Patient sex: M
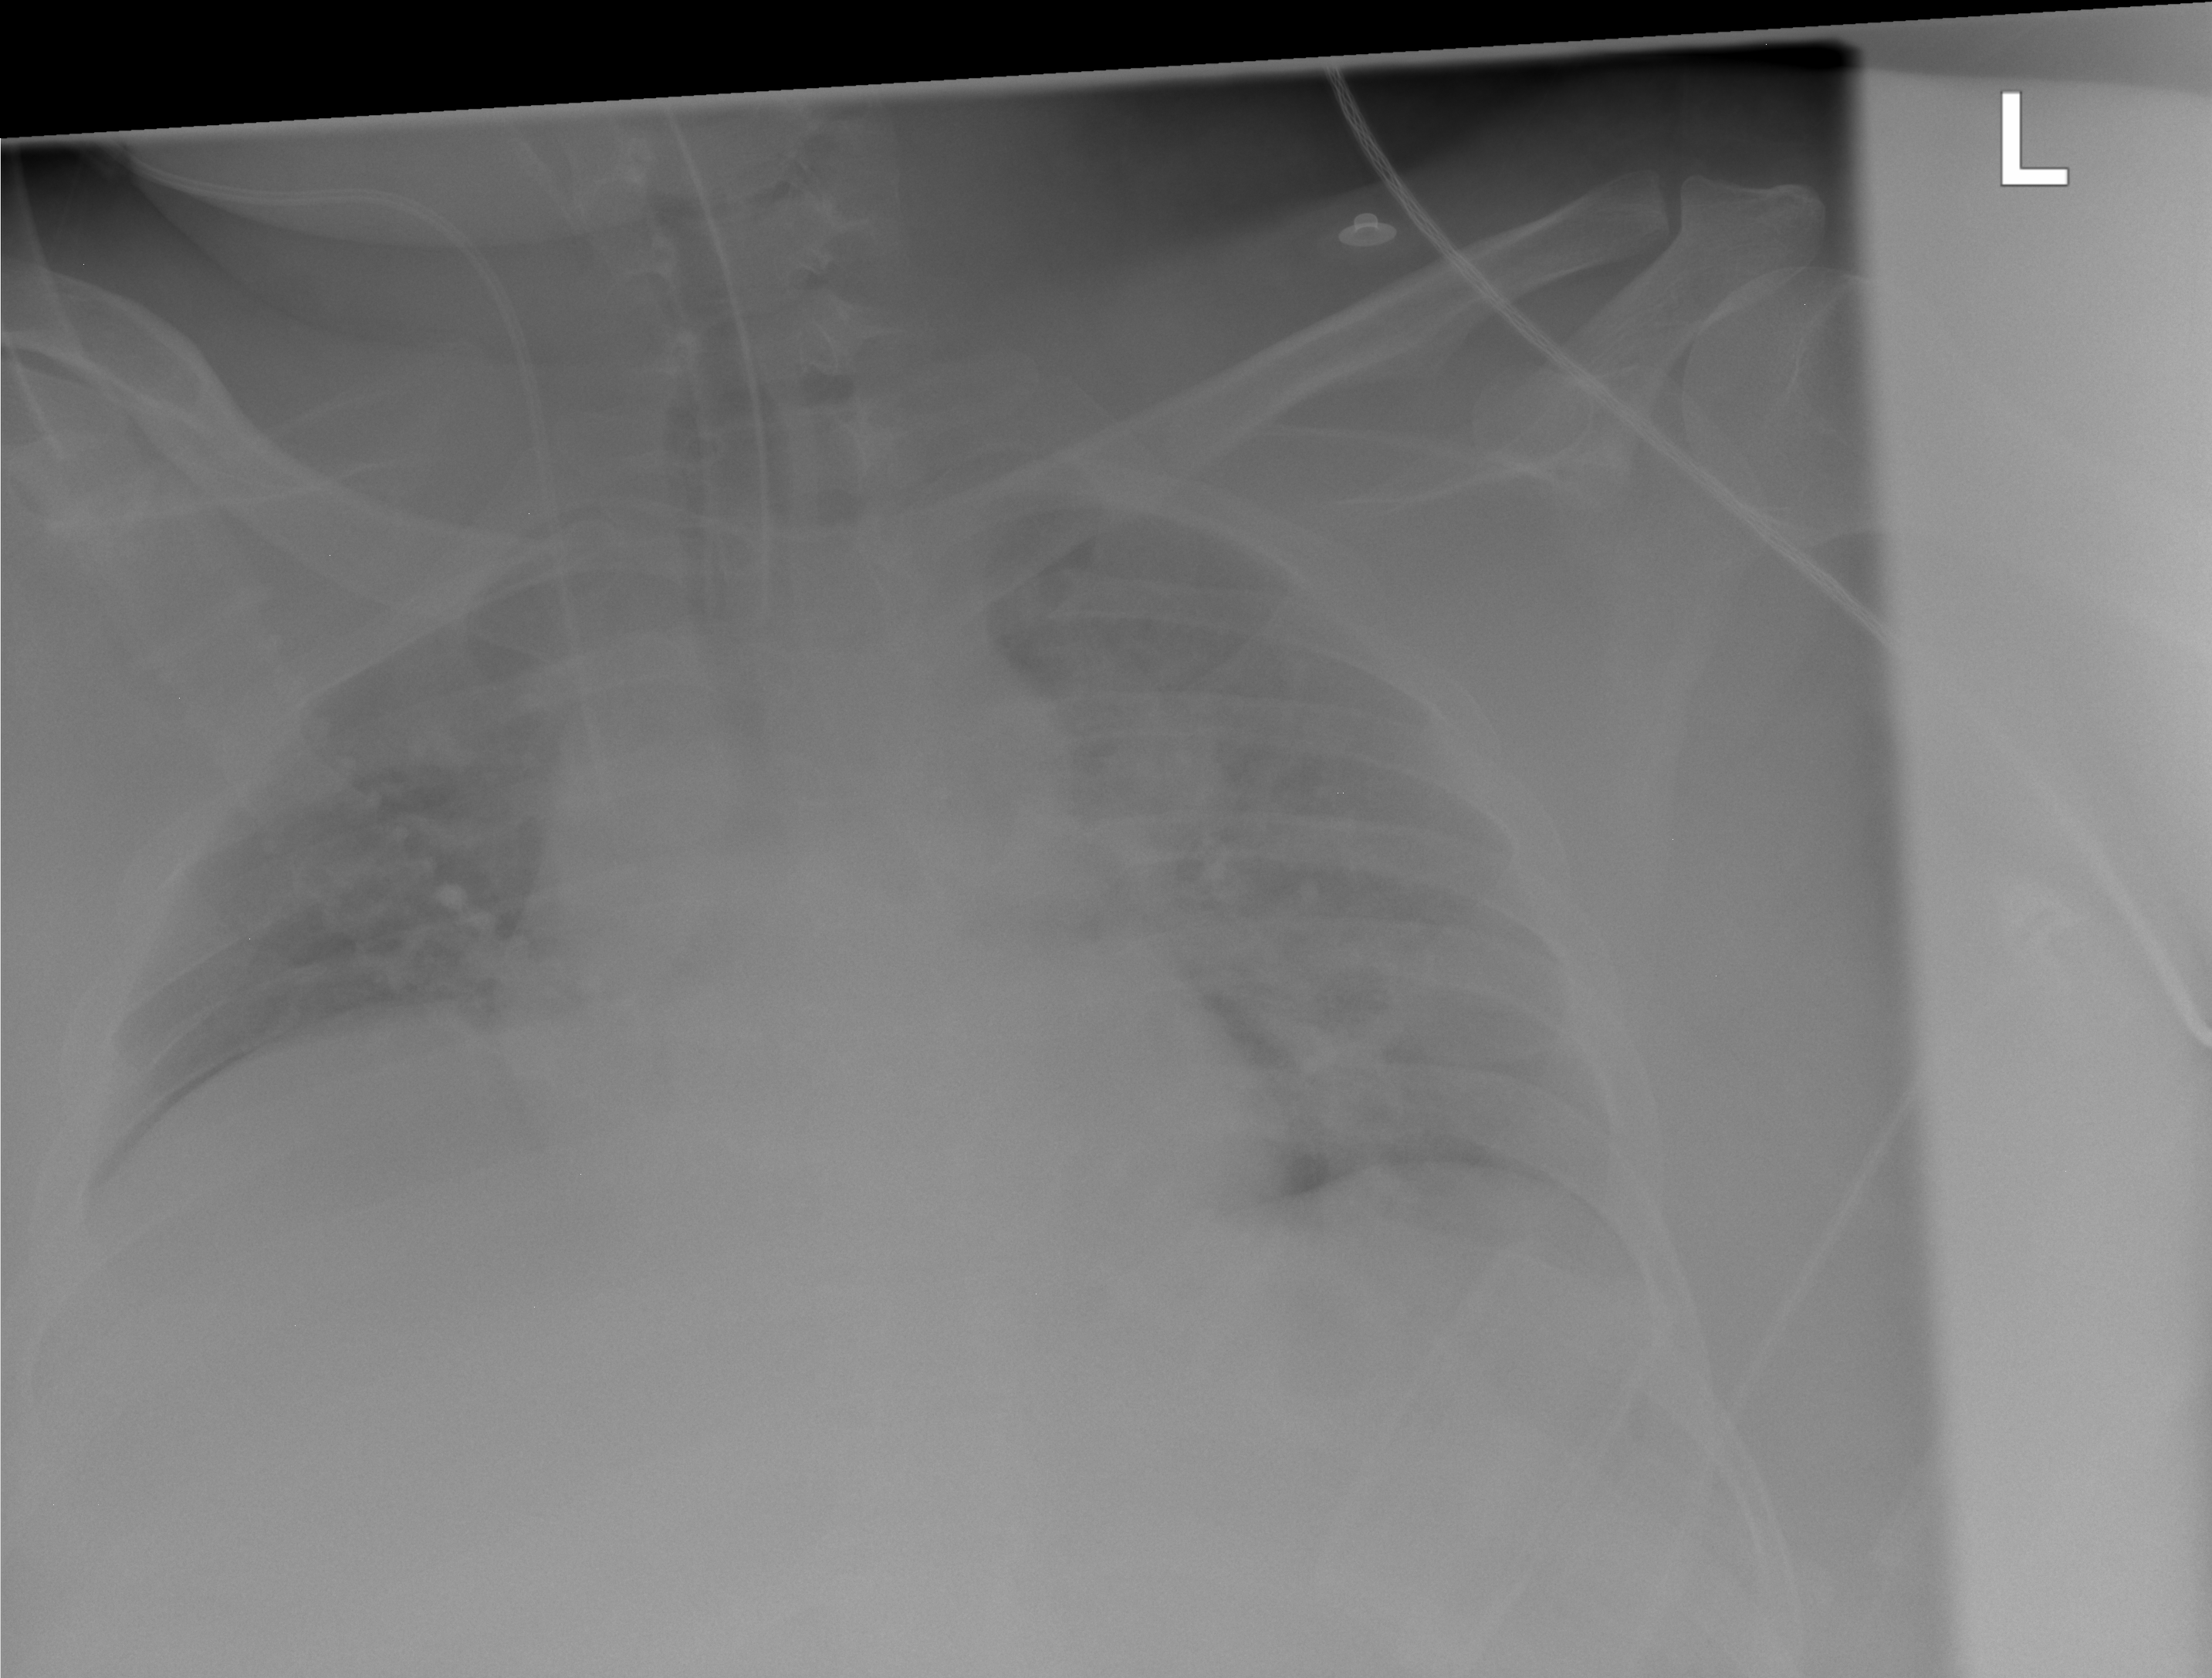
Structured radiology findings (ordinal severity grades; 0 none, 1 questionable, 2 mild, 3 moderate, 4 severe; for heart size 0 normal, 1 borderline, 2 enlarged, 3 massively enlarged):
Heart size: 0
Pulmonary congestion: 0
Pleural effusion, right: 0
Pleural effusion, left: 0
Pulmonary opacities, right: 0
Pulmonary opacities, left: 1
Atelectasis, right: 2
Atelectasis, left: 2